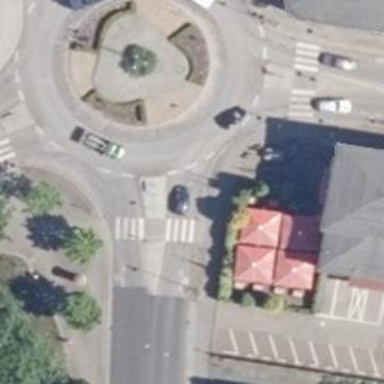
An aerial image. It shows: Uncontrolled zebra crossing with pedestrian island.